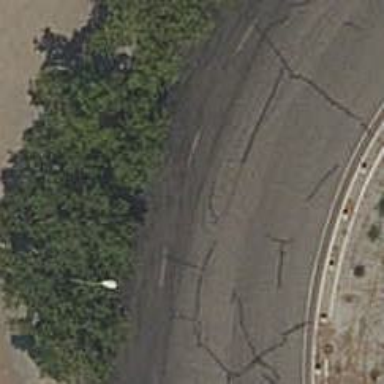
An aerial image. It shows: Tertiary road with asphalt surface leading to roundabout.